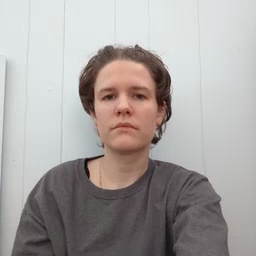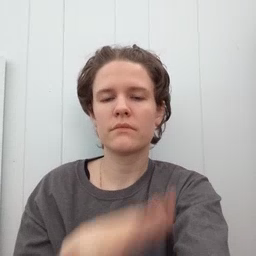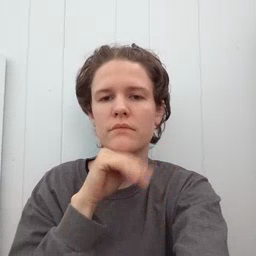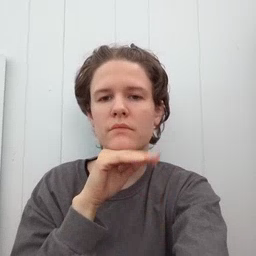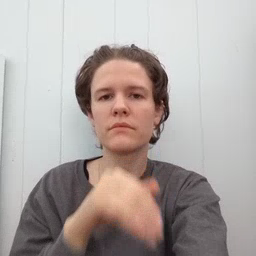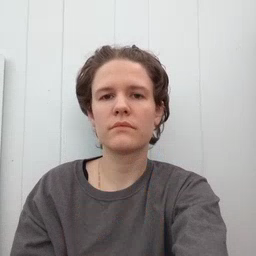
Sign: pig